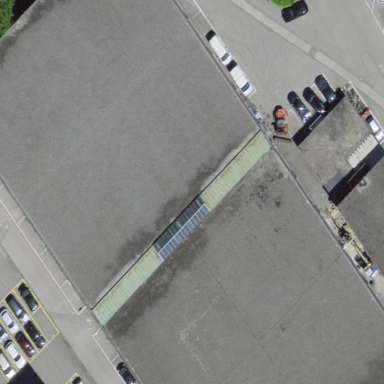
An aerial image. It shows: Industrial building with flat roof.